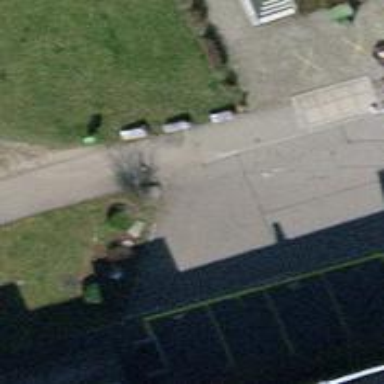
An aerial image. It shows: Bollard.